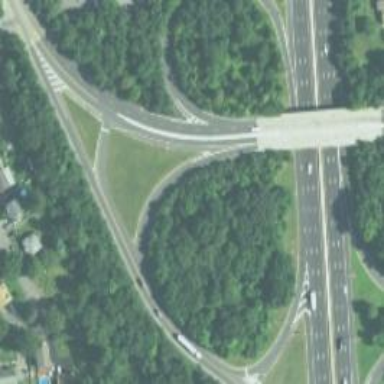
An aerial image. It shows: Trunk link highway.